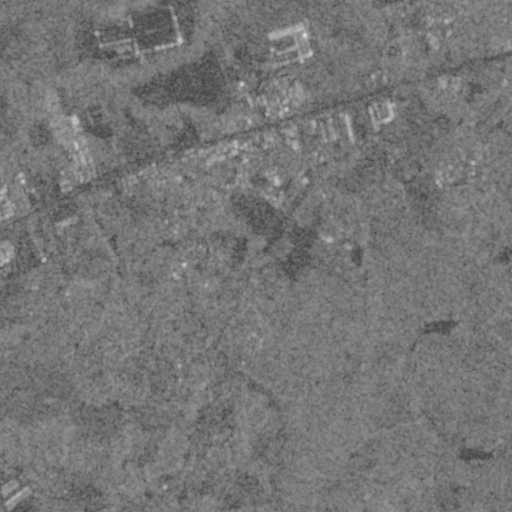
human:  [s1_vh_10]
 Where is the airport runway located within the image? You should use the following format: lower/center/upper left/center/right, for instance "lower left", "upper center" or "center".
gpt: The airport runway is located in the center of the image.
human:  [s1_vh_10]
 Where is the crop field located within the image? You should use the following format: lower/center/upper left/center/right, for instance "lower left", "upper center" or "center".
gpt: The crop field is located in the center right of the image.
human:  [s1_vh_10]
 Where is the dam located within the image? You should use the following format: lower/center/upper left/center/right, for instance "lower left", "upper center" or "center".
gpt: The dam is located in the lower right of the image.
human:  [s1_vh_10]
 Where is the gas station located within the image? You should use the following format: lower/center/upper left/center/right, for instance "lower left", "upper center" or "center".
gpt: The gas station is located in the upper right of the image.
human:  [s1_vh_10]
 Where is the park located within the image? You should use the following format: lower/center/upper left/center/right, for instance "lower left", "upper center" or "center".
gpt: The park is located in the upper left of the image.
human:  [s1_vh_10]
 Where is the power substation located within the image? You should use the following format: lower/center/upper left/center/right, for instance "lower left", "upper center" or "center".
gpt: The power substation is located in the upper right of the image.
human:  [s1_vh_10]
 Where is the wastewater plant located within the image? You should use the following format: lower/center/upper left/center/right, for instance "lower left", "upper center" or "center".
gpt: The wastewater plant is located in the upper right of the image.
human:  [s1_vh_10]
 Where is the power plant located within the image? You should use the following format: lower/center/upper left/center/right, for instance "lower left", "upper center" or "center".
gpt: There is no power plant in the image.

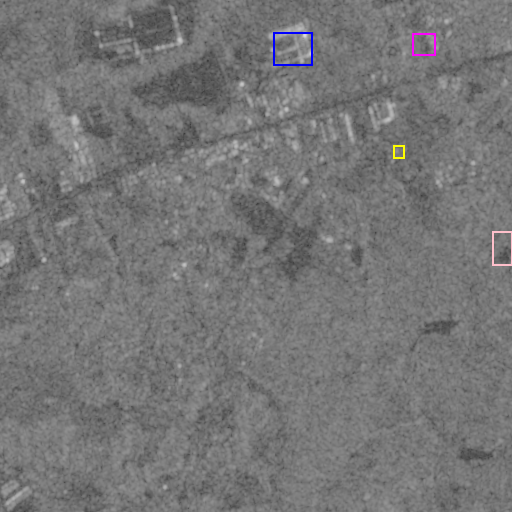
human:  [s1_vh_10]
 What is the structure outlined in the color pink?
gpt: The structure outlined in pink is a crop field.
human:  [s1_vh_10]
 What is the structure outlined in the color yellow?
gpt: The structure outlined in yellow is a power substation.
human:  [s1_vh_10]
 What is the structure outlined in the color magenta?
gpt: The structure outlined in magenta is a wastewater plant.
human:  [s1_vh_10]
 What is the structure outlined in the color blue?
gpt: The structure outlined in blue is a building.
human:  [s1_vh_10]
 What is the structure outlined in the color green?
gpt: There is no green outline.